Interaction volume radius: 10 \u00c5
Interaction volume height: 10 \u00c5
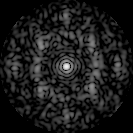
Disorder parameter: 0.6845